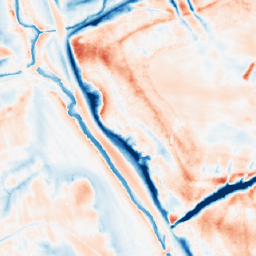
Category: trend_removal
Decomposition family: local_polynomial
Decomposition parameters: window_size: 31
degree: 3
Upsampling method: nearest
Upsampling parameters: scale: 2
Upsampling scale: 2